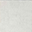
Piece: xx